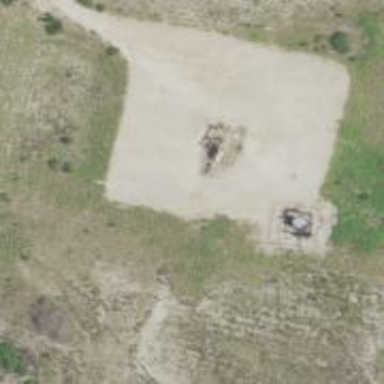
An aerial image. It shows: Petroleum well.